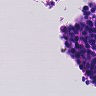
Metastatic tissue present: no